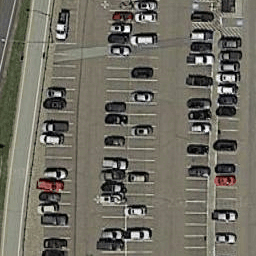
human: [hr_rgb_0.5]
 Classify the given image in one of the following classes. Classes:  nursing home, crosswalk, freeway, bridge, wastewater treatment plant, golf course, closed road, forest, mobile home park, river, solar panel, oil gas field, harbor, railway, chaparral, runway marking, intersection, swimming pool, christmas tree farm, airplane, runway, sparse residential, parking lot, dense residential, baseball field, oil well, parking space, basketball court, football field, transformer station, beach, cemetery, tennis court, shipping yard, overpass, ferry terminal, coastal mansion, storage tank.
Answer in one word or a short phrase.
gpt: parking lot